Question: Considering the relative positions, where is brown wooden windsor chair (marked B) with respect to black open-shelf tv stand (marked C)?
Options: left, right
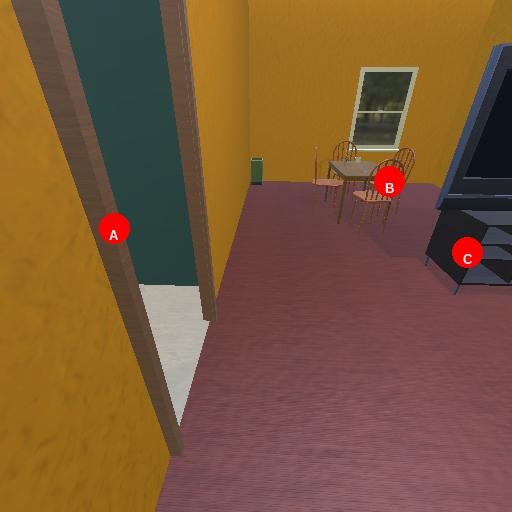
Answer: left